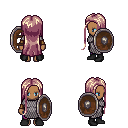
a pixel art fantasy rpg character, female body template, human, dark skin, chain mail, magenta pants, white blonde extra-long hairstyle, cloth bracers, black shoes, shield, four views (front, back, left, right), 2x2 character sprite sheet, small pixel art, hard edges, no anti-aliasing